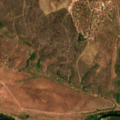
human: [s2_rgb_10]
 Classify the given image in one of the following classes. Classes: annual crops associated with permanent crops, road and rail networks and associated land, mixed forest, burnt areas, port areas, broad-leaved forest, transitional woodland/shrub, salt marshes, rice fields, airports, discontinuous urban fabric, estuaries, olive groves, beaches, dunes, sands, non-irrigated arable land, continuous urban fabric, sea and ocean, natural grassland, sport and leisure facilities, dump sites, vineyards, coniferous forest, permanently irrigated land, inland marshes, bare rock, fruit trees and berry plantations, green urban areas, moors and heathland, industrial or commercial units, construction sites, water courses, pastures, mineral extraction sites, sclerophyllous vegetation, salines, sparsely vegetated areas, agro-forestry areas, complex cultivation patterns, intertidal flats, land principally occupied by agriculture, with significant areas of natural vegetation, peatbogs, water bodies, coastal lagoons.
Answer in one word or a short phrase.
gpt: permanently irrigated land, olive groves, agro-forestry areas, broad-leaved forest, transitional woodland/shrub